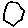
Label: hexagon